Question: I'm wondering how could I save the data content of a plot generated using to a Numpy array.
As a example, suppose I generated a contour plot with the following <URL>:
'''
import matplotlib
import numpy as np
import matplotlib.cm as cm
import matplotlib.mlab as mlab
import matplotlib.pyplot as plt
delta = 0.025
x = np.arange(-3.0, 3.0, delta)
y = np.arange(-2.0, 2.0, delta)
X, Y = np.meshgrid(x, y)
Z1 = mlab.bivariate_normal(X, Y, 1.0, 1.0, 0.0, 0.0)
Z2 = mlab.bivariate_normal(X, Y, 1.5, 0.5, 1, 1)
# difference of Gaussians
Z = 10.0 * (Z2 - Z1)
plt.figure()
CS = plt.contour(X, Y, Z)
plt.show()
'''
From that I get the following:

I'm wondering how I could save this data so, after some other manipulations, if I show that data with 'imshow', for example, I could recover the contours color mapped and filled like the original image.
EDIT:
I.e., I would like to be able to get the image generate by the 'contourf' method, do some manipulation to it, like to apply some mask in specific areas, and then plot this modified data. For the 'contour' case, I would like to use this plot with a bunch of levels represented to do the manipulations, instead of iterating over the 'cs.collection' and do something (which I really don't know what) to obtain an equivalent 'numpy.array' to represent this plot.
I know that I can save the image to a file than read this file but that seems a poor solution to me.
I tried <URL> solution too, but then I got the full plot, with green areas and so on, not just the real content.
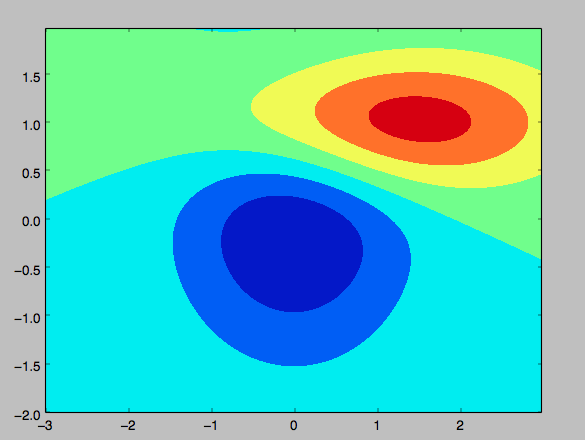
Answer: For recent versions of matplotlib, you can use 'pickle' to save the whole plot or just selected pieces, and even show the plot again from the pickled data:
'''
import numpy as np
import matplotlib.mlab as mlab
import matplotlib.pyplot as plt
import pickle
if 0: # to generate the file
delta = 0.025
x = np.arange(-3.0, 3.0, delta)
y = np.arange(-2.0, 2.0, delta)
X, Y = np.meshgrid(x, y)
Z1 = mlab.bivariate_normal(X, Y, 1.0, 1.0, 0.0, 0.0)
Z2 = mlab.bivariate_normal(X, Y, 1.5, 0.5, 1, 1)
Z = 10.0 * (Z2 - Z1)
ax = plt.subplot(111)
CS = ax.contourf(X, Y, Z)
pickle.dump(ax, open("mpl_test.pkl", "w"))
pickle.dump(CS, open("contours.pkl", "w"))
else: # Then at a later time...
x0 = pickle.load(open("mpl_test.pkl", "r"))
x1 = pickle.load(open("contours.pkl", "r"))
v = x1.collections[0].get_paths()[0].vertices # get the vertices of the contour
x, y = v[:,0]+.2, v[:,1]+.1 # shift the contour
x0.plot(x, y, 'w', linewidth=3) # add it to the plot as a white line
'''
The example above first pickles the contour plot with the 'if' clause, and then, at a latter time, using the 'else' part. It then takes one of the contours and shifts it and replots it as a white line.
That is, this figure and modified contour are drawn completely from the reloaded pickled figure.

Contours, are <URL>.
Pickling mpl items is a bit new and not fully documented or reliable, but is a useful feature.
:
On the other hand, maybe what you really want is something like an IPython Notebook! There, the whole history of your computations is available, viewable, and runnable. Rather than storing the data, it allows you to easily re-access, modify what you did before, etc. It's very powerful. Here are a few links and examples: <URL>.